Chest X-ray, PA view. Patient: 60 years old, sex F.
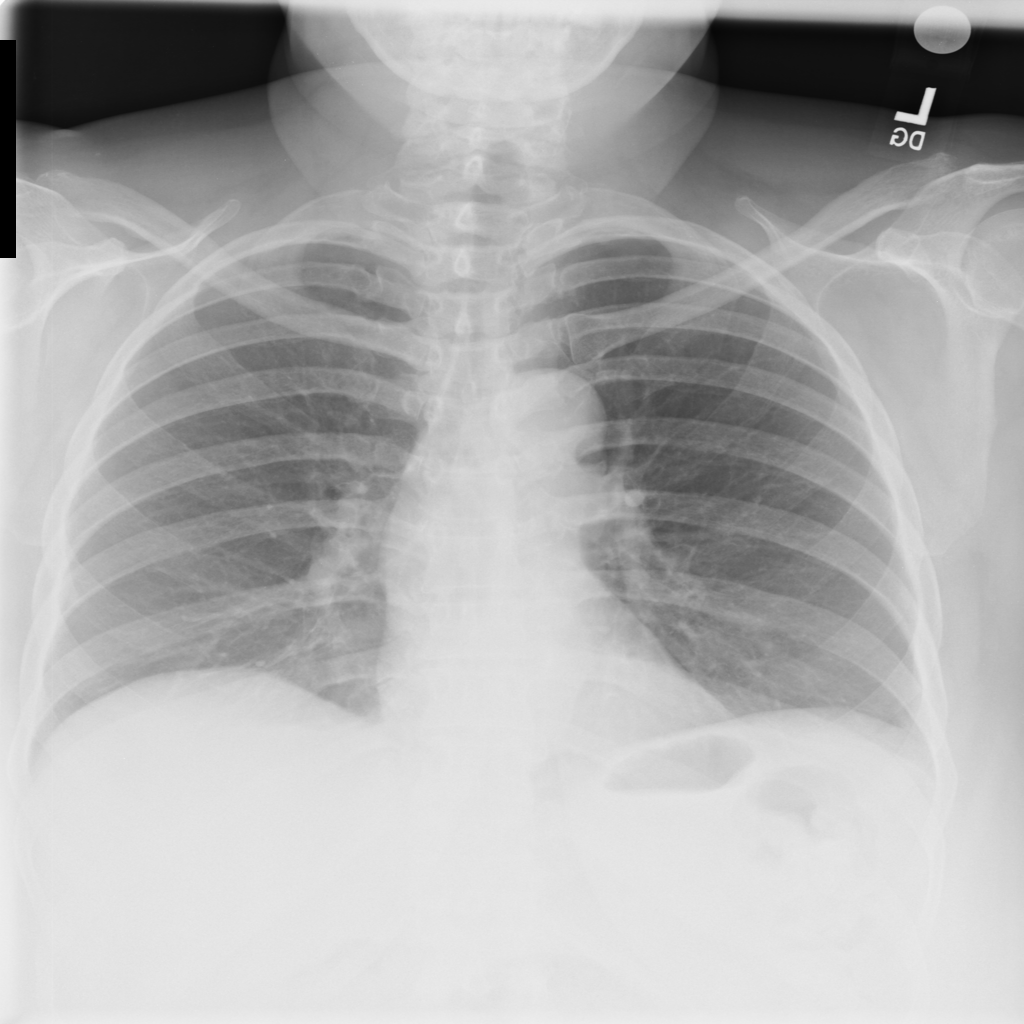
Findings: No Finding